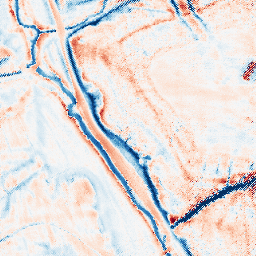
Category: edge_preserving
Decomposition family: bilateral
Decomposition parameters: d: 21
sigma_color: 25
sigma_space: 50
Upsampling method: regularized
Upsampling parameters: scale: 4
lambda_reg: 0.1
Upsampling scale: 4